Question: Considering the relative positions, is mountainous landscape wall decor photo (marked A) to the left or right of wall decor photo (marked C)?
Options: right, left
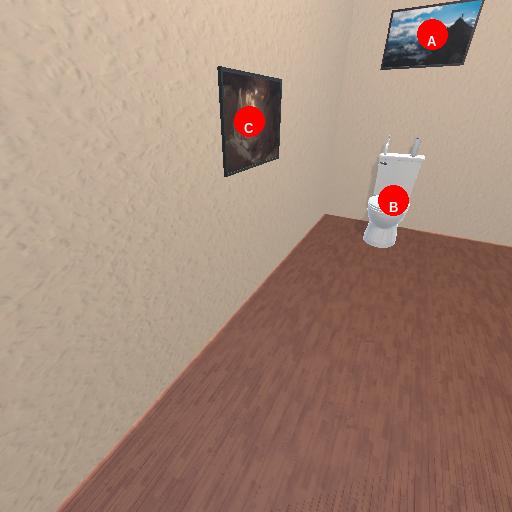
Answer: right